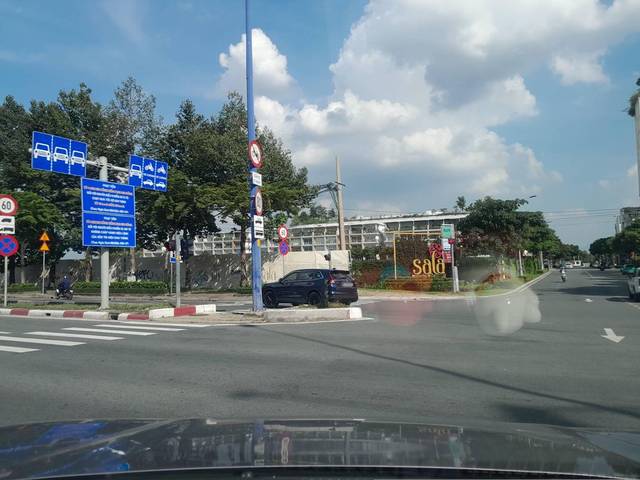
Region: Vietnam
Coordinates: 10.776, 106.728